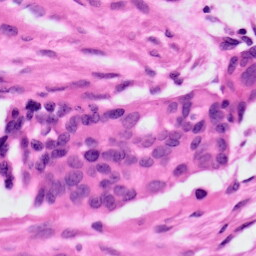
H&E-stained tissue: Ovarian